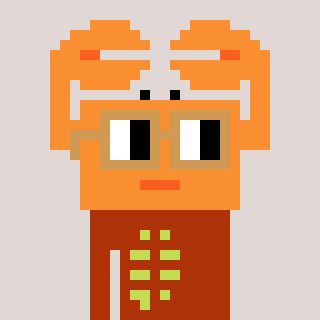
a pixel art character with square brown glasses, a crab-shaped head and a hotbrown-colored body on a warm background